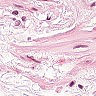
Metastatic tissue present: no